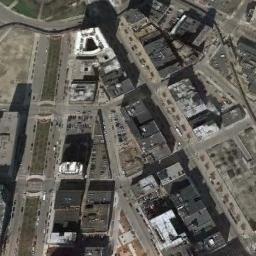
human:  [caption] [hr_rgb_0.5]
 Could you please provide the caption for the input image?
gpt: A commercial area has some buildings arranged neatly and some roads go through the commercial area .

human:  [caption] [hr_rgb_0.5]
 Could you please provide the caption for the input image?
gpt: The commercial area is near the road with many cars .

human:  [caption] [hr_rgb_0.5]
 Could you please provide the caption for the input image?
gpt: There are several white buildings .

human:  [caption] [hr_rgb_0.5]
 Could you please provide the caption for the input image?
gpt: There are many densely arranged buildings and several roads and many trees in a business district .

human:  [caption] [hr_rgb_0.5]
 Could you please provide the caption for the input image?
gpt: There are some black buildings by the roadside on a commercial area .